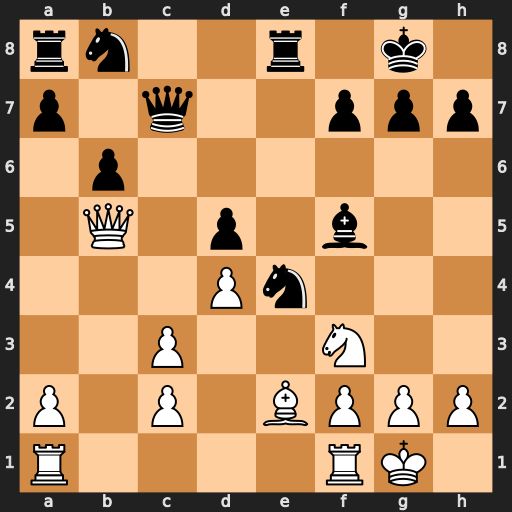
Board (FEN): rn2r1k1/p1q2ppp/1p6/1Q1p1b2/3Pn3/2P2N2/P1P1BPPP/R4RK1
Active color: w
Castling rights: -
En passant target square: -
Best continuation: Qxe8#